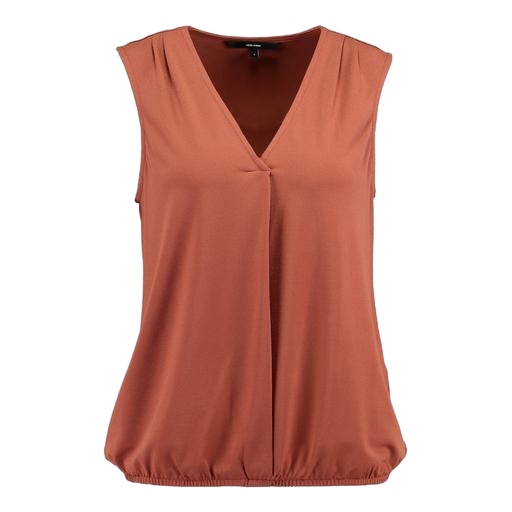
brown sleeveless v-neck t-shirt, multicolor vero moda rust high neck blouse, sleeveless and dark peach color, white background